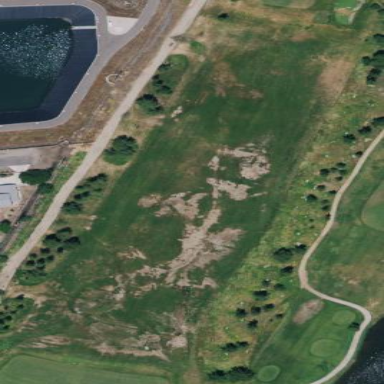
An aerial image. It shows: Grassy area used as driving range for golf.